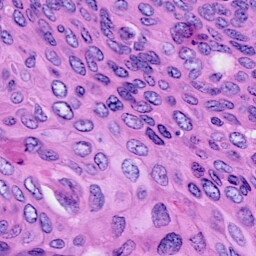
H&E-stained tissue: Cervix